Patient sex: M
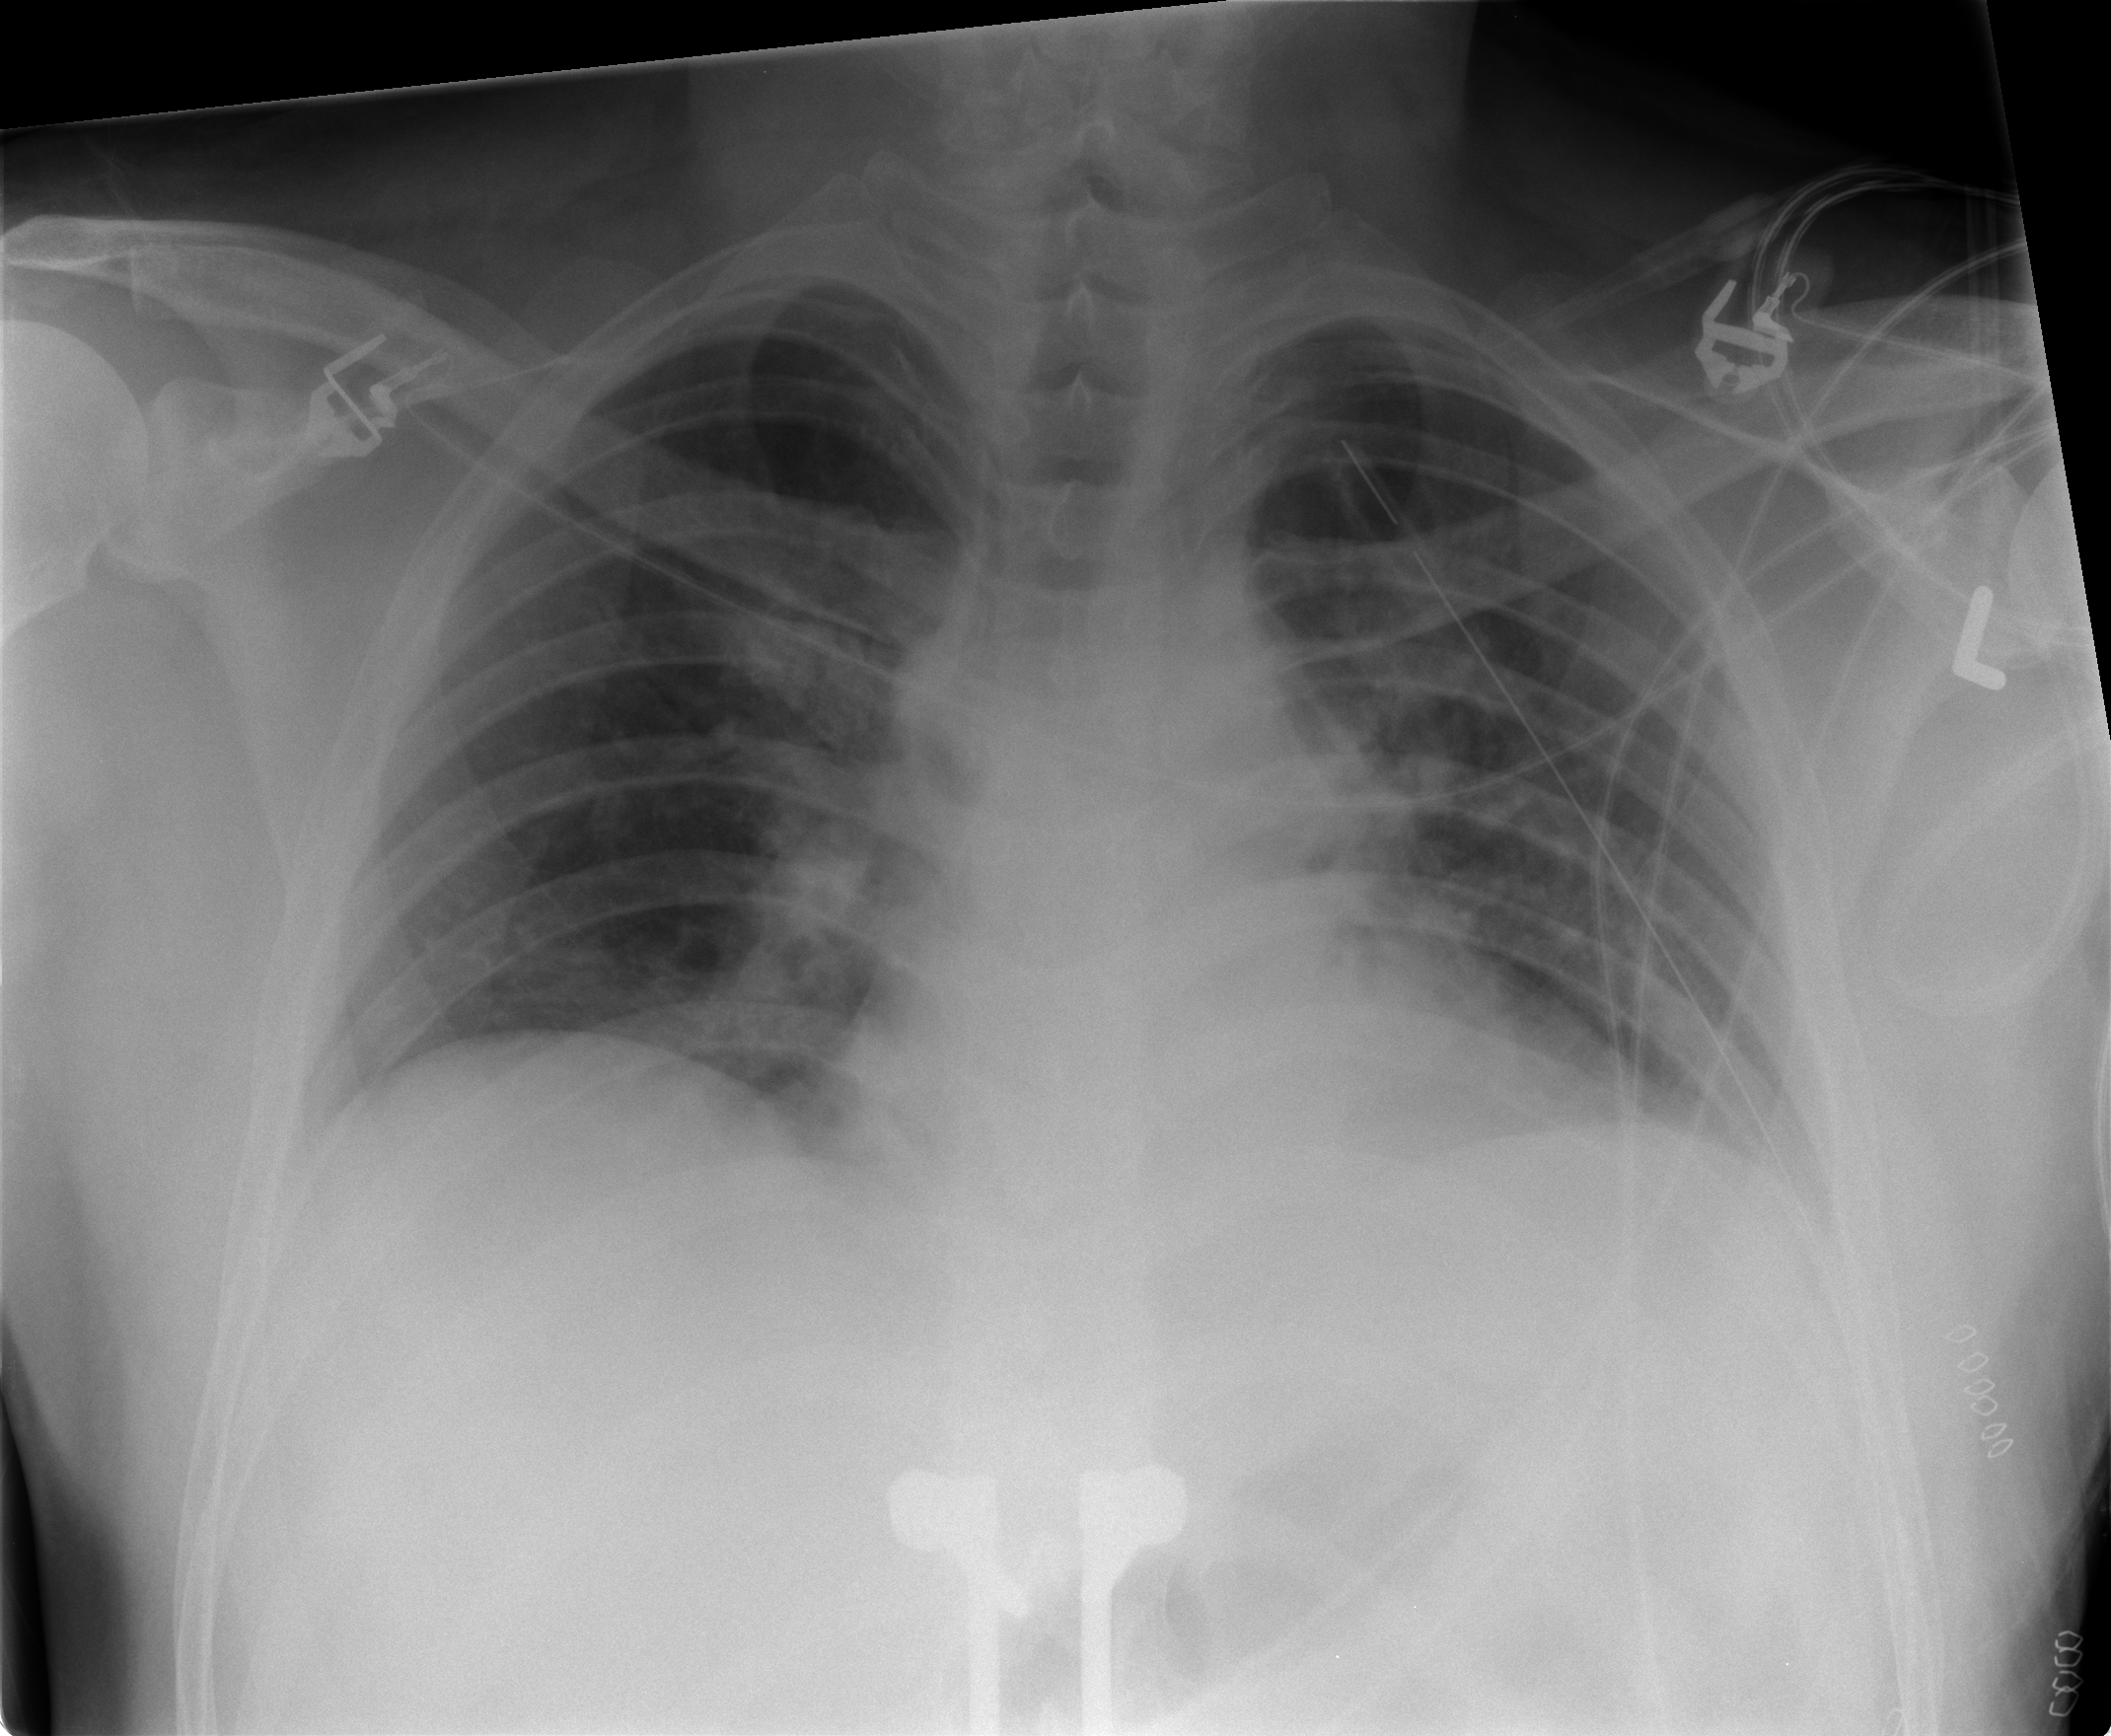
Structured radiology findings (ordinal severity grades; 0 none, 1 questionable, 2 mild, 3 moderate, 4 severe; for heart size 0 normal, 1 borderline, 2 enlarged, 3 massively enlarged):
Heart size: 2
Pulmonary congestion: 3
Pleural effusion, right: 0
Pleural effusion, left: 0
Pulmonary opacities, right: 0
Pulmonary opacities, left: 0
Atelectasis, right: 1
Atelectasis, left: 0